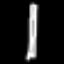
Label: pencil